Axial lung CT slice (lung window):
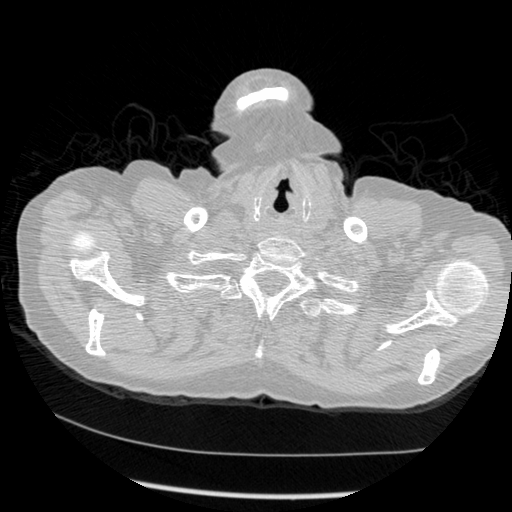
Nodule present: no